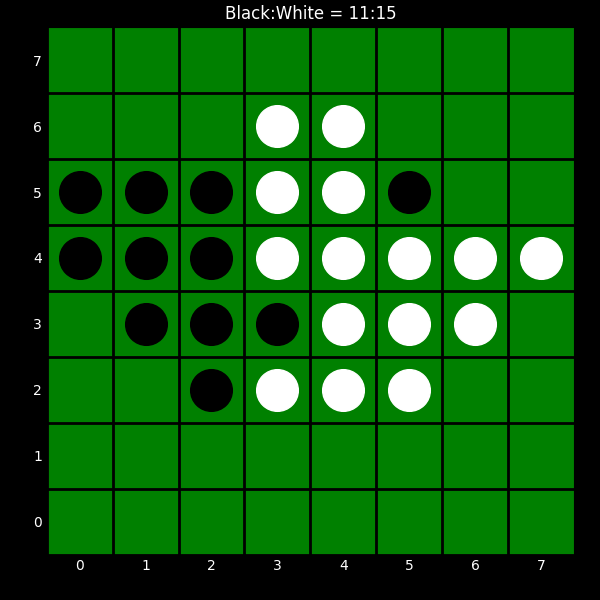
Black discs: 11
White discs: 15